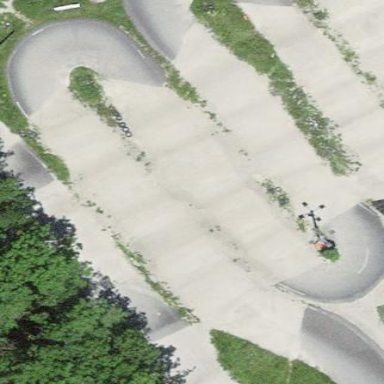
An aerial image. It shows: BMX sports track on pitch.